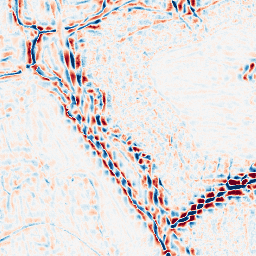
Category: wavelet
Decomposition family: wavelet_dwt
Decomposition parameters: wavelet: coif2
level: 3
Upsampling method: cubic_catmull_rom
Upsampling parameters: scale: 4
Upsampling scale: 4